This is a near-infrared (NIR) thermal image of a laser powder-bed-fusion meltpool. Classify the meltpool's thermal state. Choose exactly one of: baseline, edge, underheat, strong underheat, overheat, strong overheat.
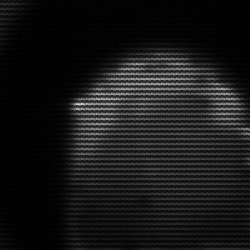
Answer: edge